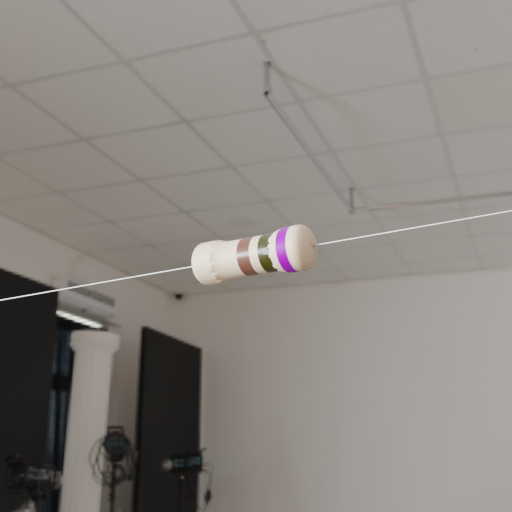
Resistor colour bands (in order): brown, black, violet